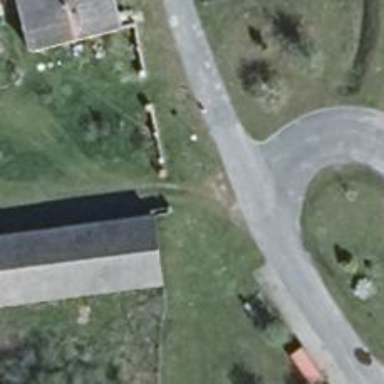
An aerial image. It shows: Driveway leading to service road.